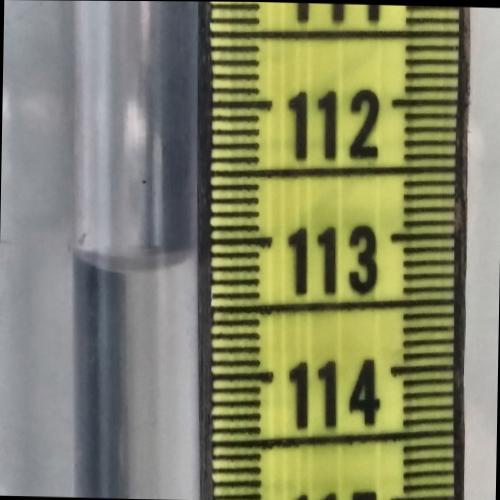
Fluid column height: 113.2 cm